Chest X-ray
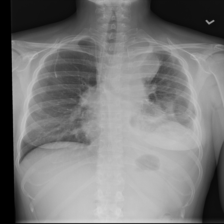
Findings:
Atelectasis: negative
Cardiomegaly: negative
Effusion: positive
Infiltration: negative
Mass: positive
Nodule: negative
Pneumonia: negative
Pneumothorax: negative
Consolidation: negative
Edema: negative
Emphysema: negative
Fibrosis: negative
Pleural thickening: negative
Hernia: negative